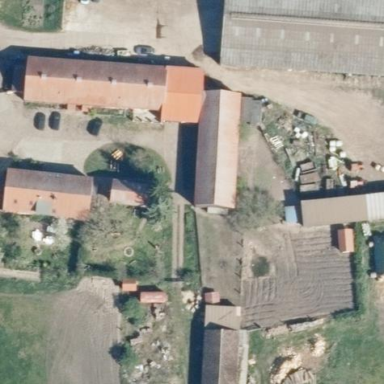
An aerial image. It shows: Farmyard area.